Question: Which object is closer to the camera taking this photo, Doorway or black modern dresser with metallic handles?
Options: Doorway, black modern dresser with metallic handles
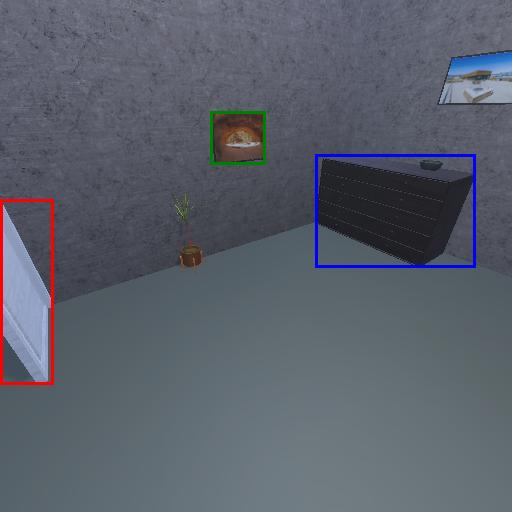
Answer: Doorway